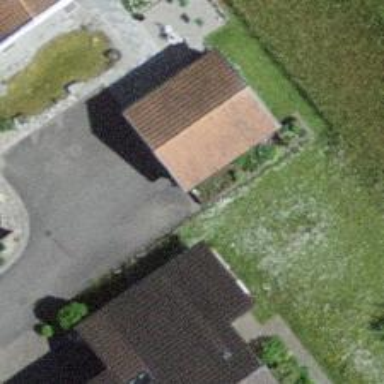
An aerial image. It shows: Garage building.